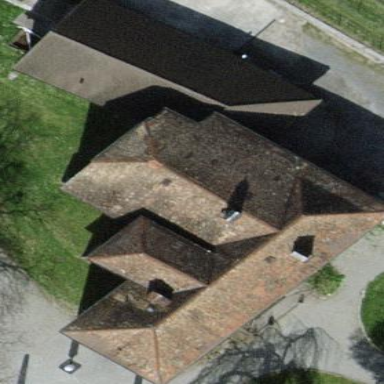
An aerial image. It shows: Farm building with hipped roof shape.